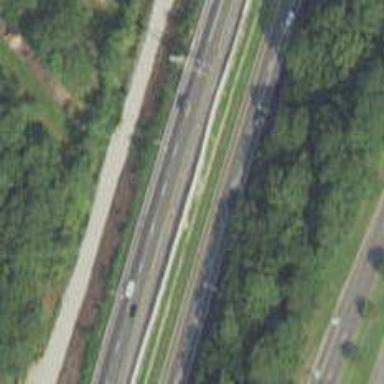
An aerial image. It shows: Motorway.